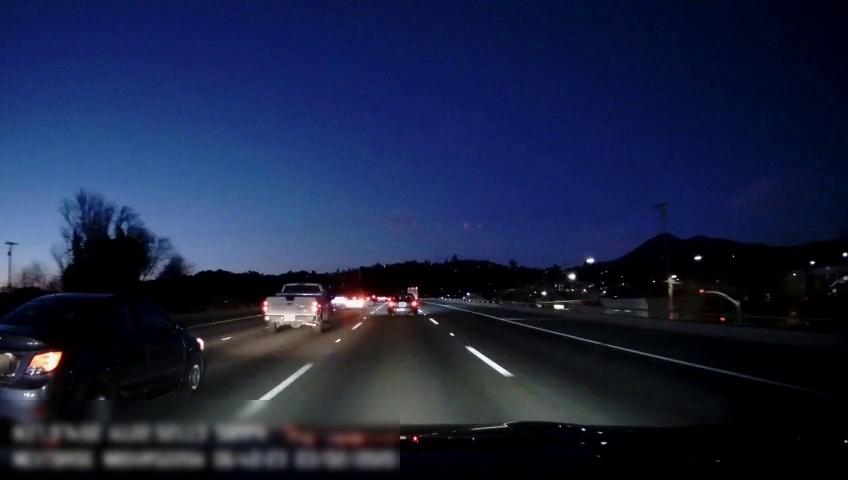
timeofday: Night
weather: Other
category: Drivable Space
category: Vehicles | Car
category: Vehicles | SUV
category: Vehicles | Car
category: Vehicles | Car
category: Vehicles | Truck
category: Vehicles | Car
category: Vehicles | Truck
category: Lanes | Alternate Lane
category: Lanes | Alternate Lane
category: Lanes | Current Lane
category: Lanes | Current Lane
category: Lanes | Alternate Lane